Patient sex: F
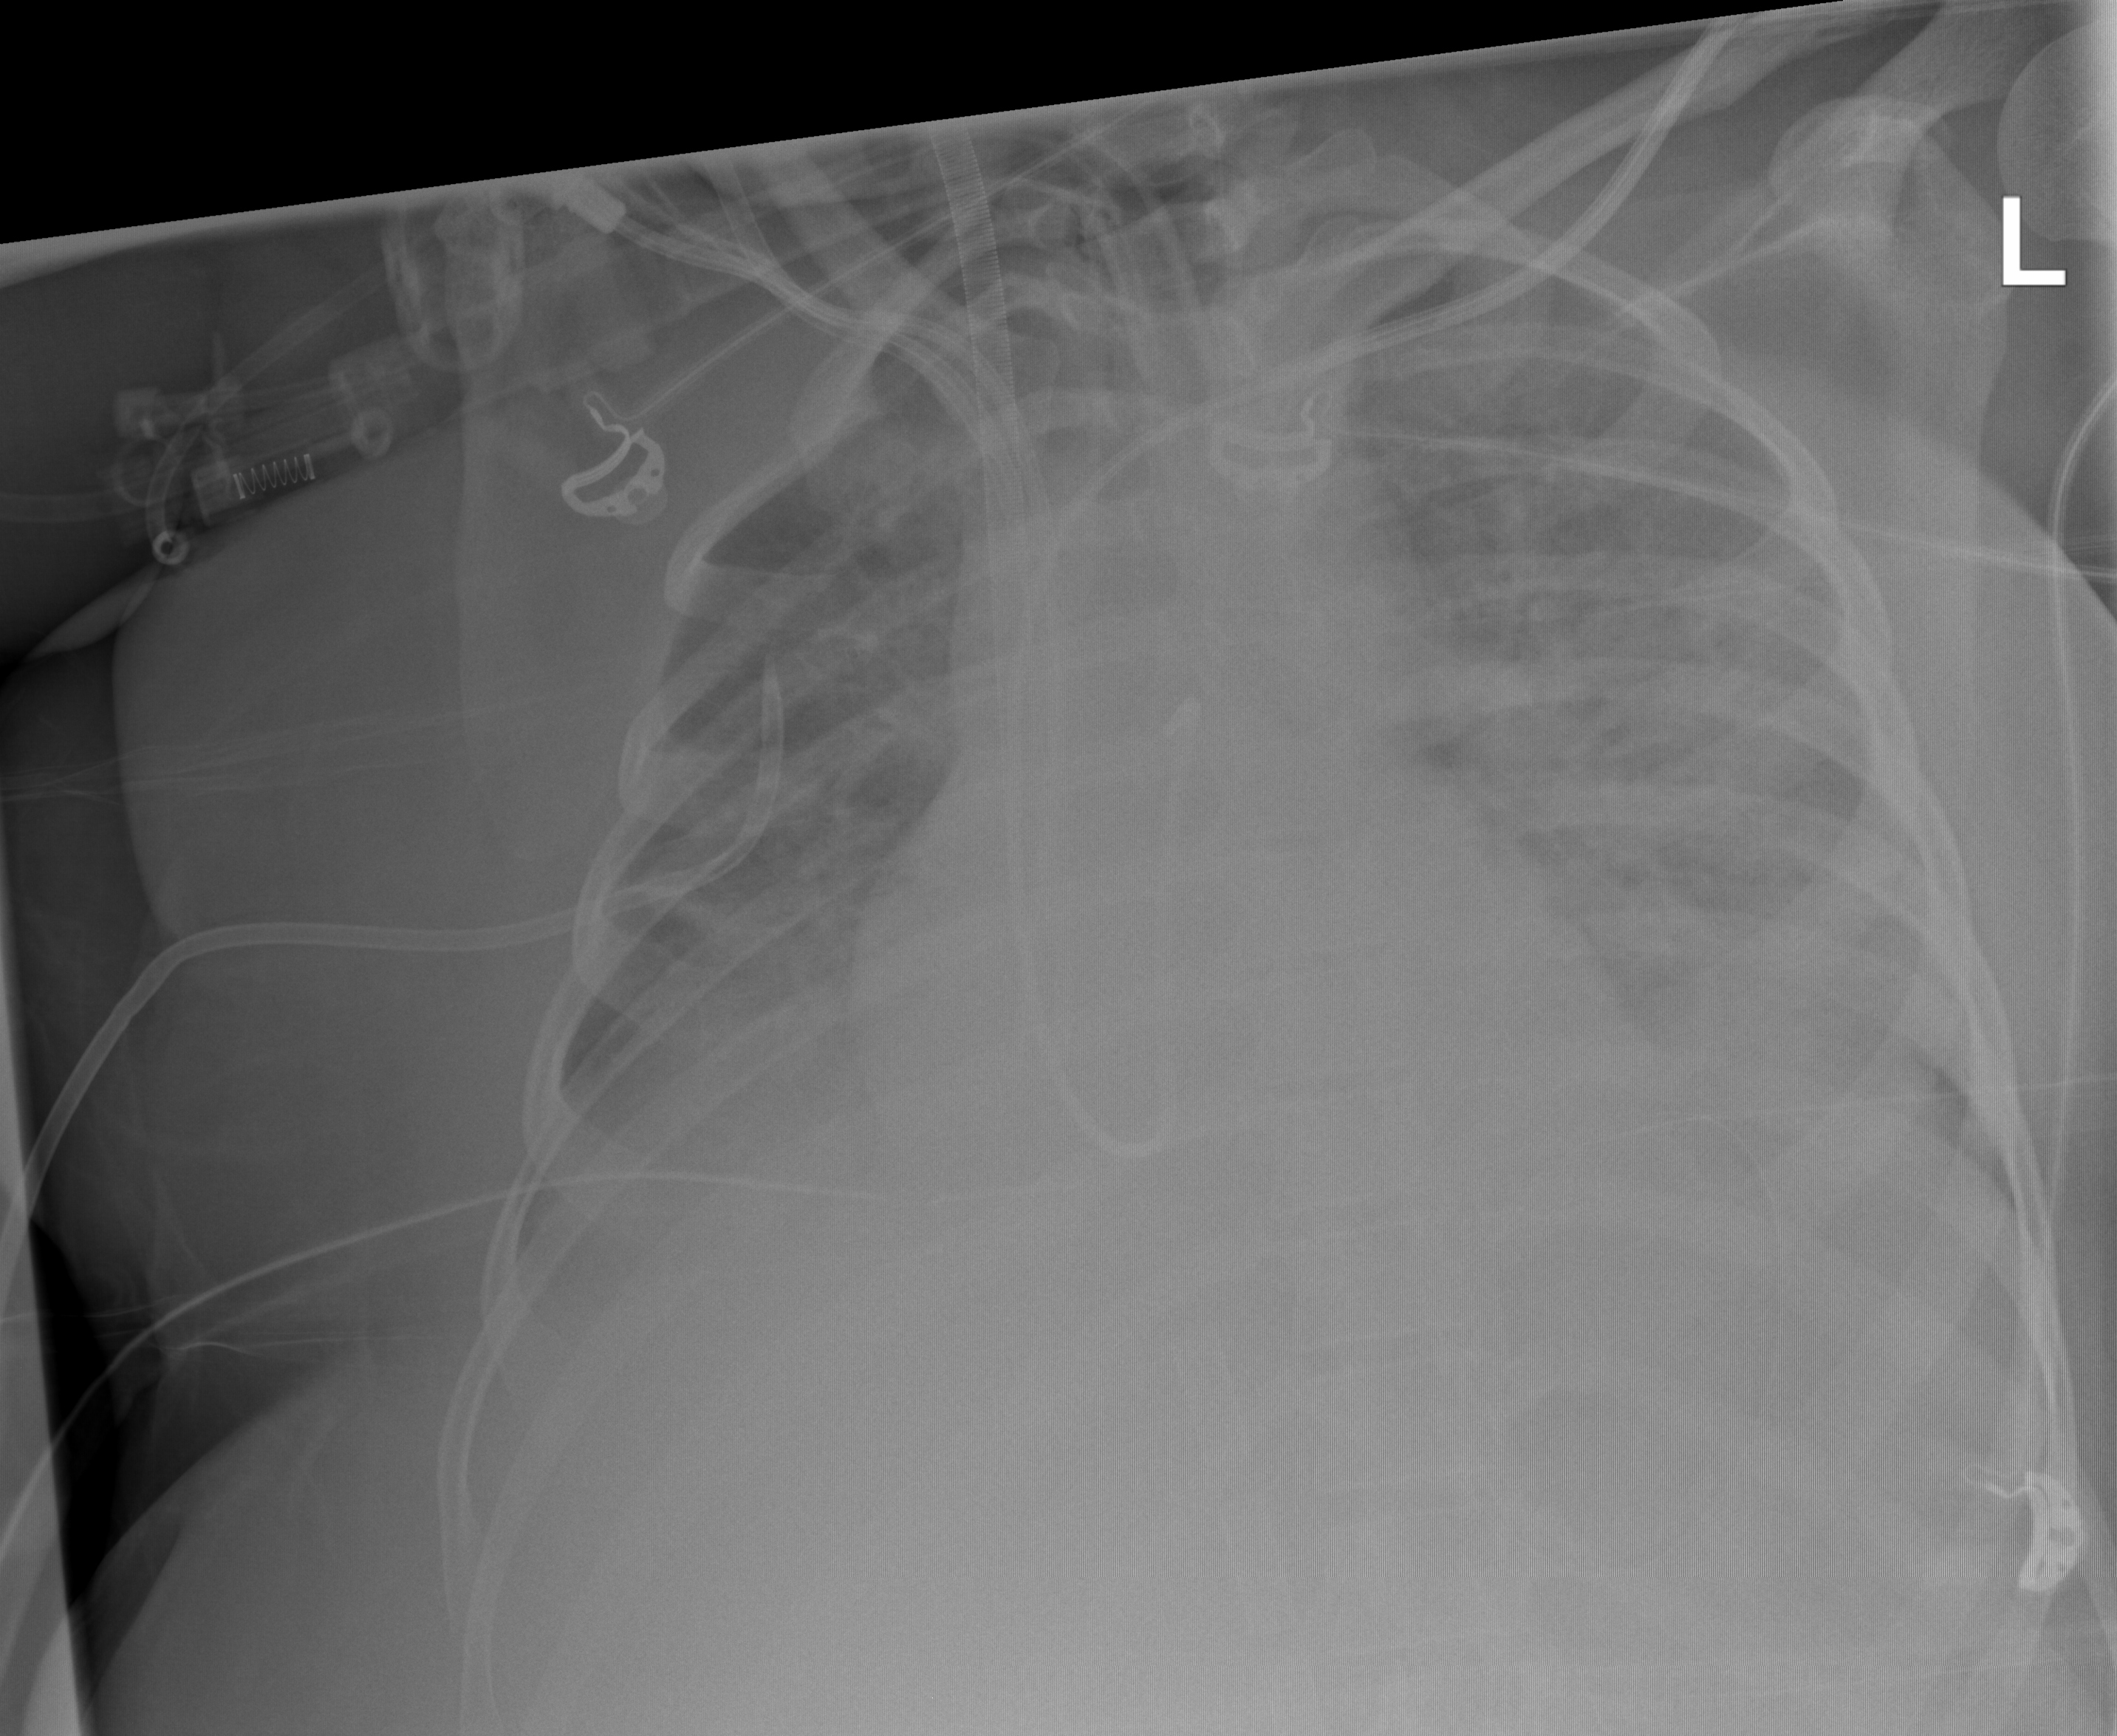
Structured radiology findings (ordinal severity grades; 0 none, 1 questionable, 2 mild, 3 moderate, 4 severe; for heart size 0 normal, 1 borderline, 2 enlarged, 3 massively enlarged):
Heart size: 0
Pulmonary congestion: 2
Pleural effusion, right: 3
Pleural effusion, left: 3
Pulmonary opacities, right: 3
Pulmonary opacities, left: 3
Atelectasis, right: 3
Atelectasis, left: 3